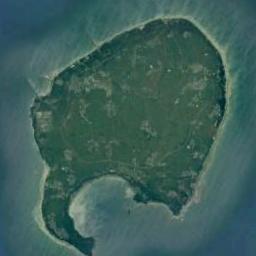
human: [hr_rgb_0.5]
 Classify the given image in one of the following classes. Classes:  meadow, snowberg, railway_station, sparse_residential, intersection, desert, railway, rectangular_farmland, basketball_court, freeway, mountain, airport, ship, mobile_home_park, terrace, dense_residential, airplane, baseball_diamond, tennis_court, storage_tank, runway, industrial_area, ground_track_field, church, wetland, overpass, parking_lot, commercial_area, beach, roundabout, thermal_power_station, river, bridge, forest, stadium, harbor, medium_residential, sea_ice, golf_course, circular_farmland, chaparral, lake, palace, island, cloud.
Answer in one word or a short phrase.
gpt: island